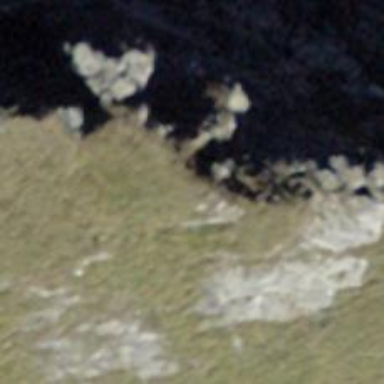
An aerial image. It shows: Natural ridge.